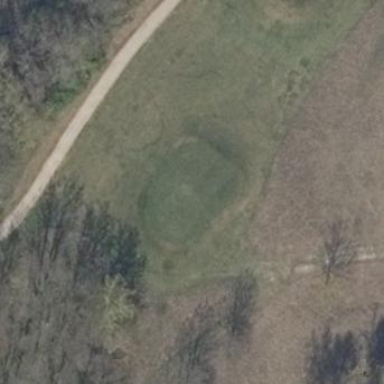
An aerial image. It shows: Golf tee.